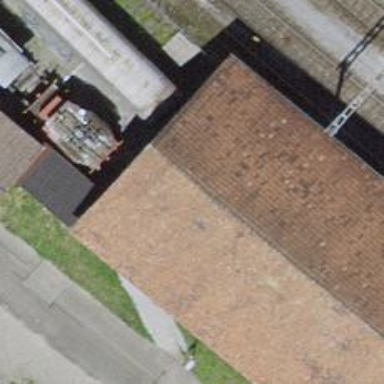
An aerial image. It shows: Preserved railway yard.